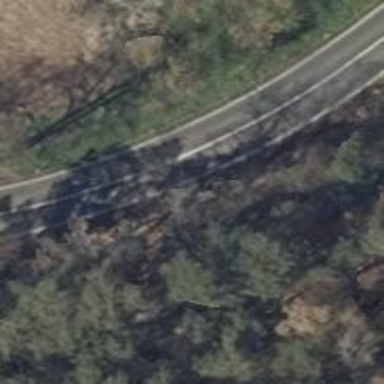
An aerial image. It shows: Secondary road with asphalt surface.